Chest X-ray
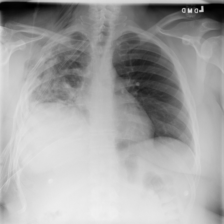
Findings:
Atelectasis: negative
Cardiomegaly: negative
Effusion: negative
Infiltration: positive
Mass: negative
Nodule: negative
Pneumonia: negative
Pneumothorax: positive
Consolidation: negative
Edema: negative
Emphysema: positive
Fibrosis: negative
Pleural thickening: negative
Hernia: negative